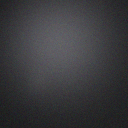
Screen state: off